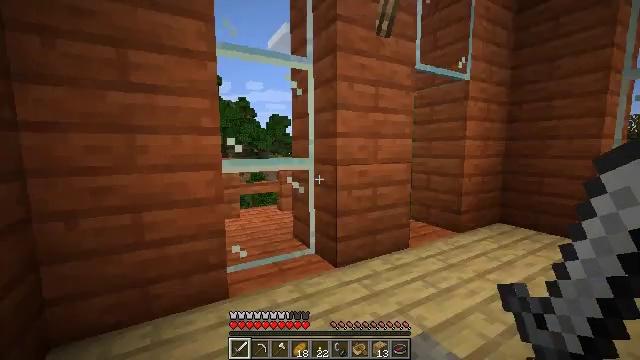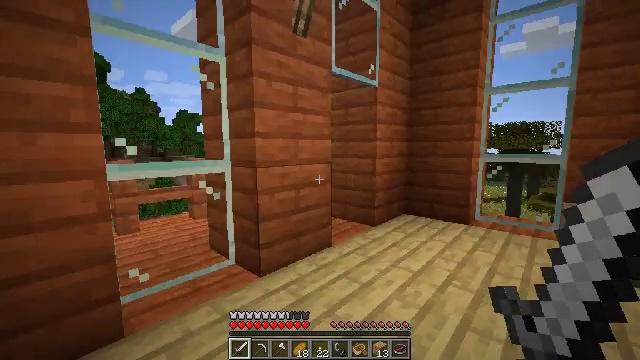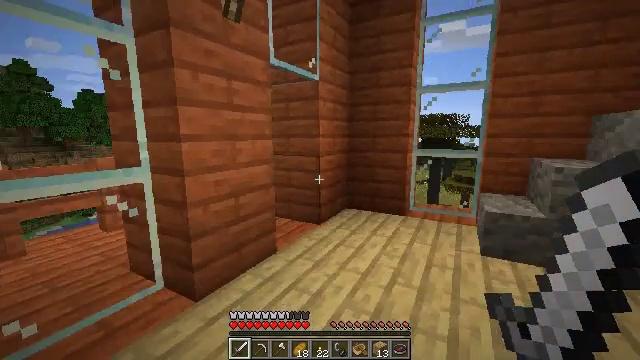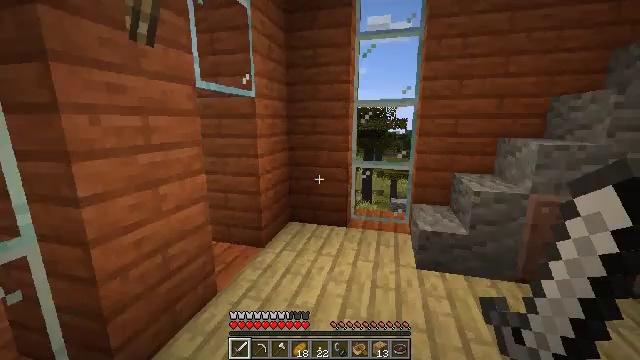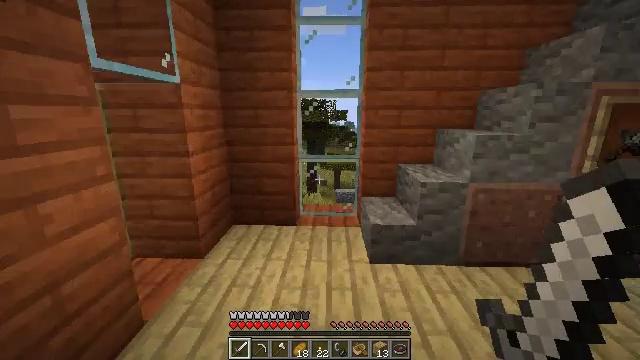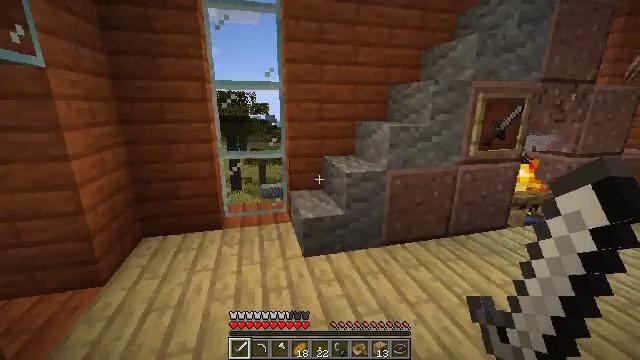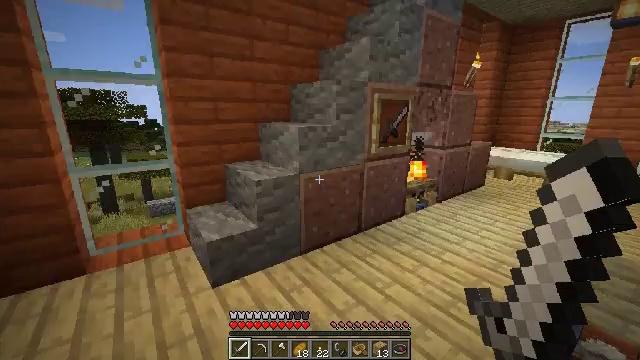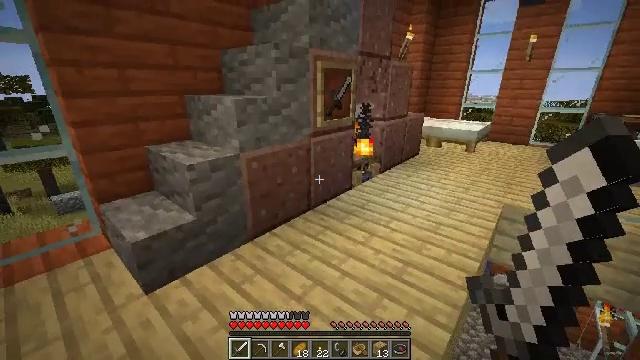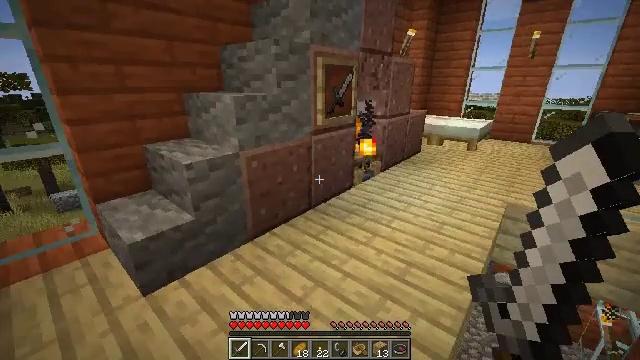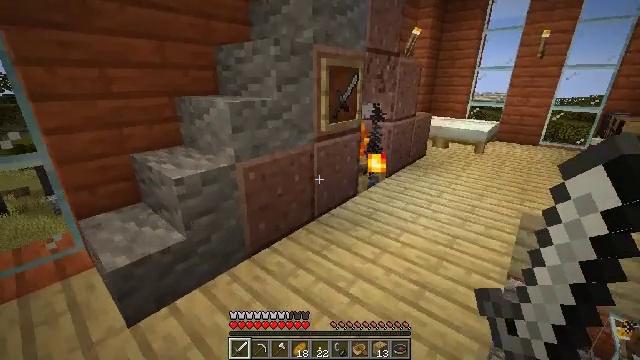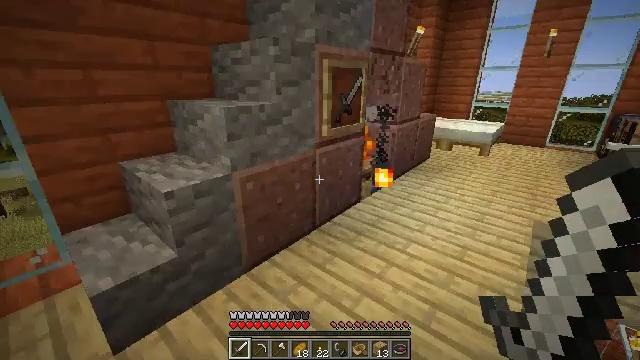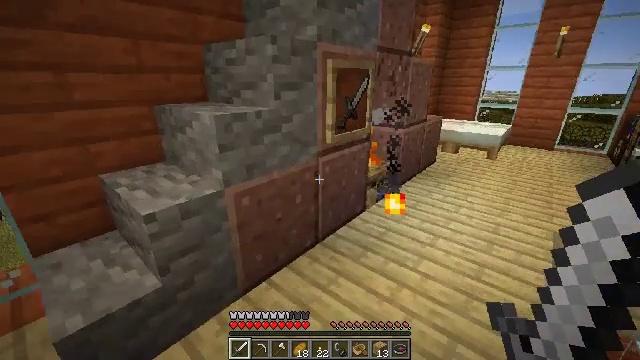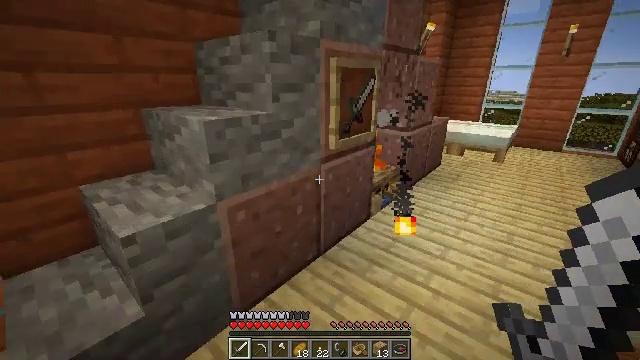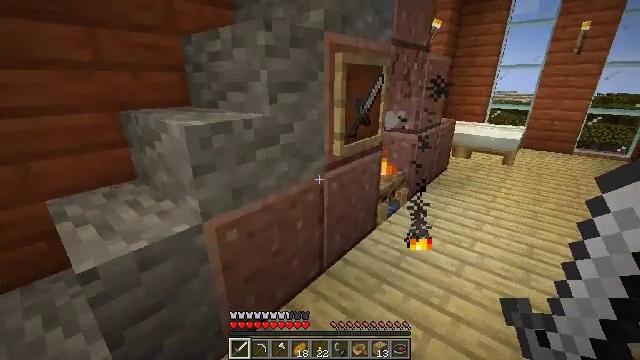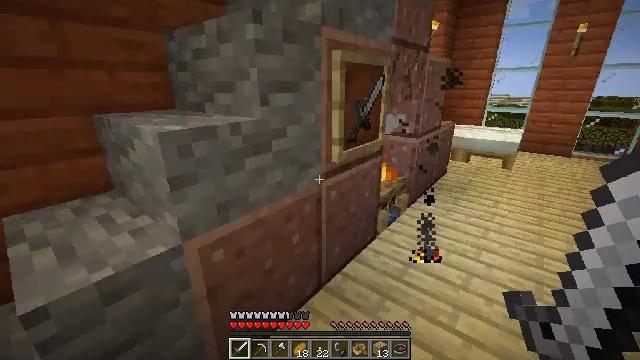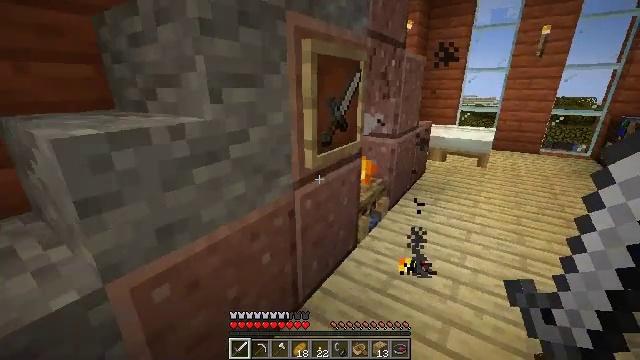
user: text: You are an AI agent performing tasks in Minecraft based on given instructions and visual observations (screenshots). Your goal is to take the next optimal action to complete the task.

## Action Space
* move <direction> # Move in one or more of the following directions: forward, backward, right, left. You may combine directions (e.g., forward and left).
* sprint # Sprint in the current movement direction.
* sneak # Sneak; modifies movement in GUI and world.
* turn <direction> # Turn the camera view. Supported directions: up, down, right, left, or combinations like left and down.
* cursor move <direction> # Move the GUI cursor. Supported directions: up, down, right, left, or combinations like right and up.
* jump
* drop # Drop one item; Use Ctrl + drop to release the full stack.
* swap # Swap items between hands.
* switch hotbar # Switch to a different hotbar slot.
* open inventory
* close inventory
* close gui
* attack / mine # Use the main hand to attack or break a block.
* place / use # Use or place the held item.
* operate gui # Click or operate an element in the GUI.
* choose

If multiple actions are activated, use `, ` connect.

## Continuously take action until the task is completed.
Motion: motion action
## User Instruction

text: Break the white bed to relocate it.
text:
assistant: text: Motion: move forward, turn right
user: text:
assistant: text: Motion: move forward, turn right and down
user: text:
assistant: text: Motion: move forward, turn right and down
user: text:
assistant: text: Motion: move forward, turn right and down
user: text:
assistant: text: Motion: move forward, turn right and down
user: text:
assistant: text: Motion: move forward, turn right
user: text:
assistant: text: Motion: move forward, turn right and down
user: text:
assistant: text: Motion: move forward
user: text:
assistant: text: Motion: move forward
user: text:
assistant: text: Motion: move forward
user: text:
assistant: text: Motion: move forward
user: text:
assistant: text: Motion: move forward
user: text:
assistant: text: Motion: move forward
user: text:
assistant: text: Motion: move forward, turn right
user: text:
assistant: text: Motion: move forward and move right, turn right
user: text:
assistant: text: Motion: move forward and move right
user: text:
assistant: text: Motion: move forward and move right
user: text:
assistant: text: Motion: move forward and move right
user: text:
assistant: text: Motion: move forward and move right
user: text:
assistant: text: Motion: move forward and move right
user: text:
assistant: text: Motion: move forward and move right
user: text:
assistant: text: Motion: move forward and move right
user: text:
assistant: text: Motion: move forward and move right
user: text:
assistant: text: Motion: move forward and move right
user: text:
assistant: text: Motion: move forward and move right
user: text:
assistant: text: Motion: move forward and move right
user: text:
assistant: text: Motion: move forward and move right
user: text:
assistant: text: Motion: move forward and move right
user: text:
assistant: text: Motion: move forward and move right
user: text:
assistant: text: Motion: move forward and move right